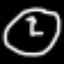
Label: clock